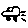
Label: car